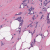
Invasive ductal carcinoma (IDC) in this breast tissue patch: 1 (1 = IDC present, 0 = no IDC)